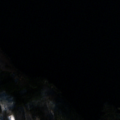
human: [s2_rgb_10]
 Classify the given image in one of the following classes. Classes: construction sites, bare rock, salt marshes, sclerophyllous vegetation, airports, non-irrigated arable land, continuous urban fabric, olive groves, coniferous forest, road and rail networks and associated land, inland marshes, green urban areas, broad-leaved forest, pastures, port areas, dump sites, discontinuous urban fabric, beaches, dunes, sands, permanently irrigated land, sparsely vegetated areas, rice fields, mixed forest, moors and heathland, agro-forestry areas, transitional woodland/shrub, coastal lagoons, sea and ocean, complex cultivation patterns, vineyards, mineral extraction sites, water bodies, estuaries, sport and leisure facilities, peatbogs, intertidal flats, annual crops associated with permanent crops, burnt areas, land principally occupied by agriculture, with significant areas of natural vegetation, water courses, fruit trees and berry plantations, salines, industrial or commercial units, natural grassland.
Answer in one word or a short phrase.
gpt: mixed forest, water bodies